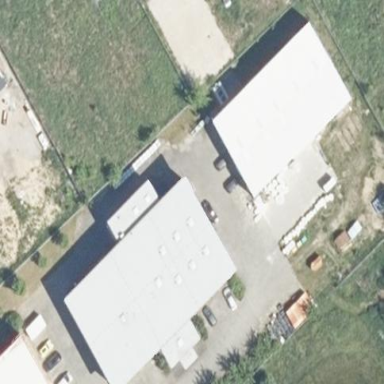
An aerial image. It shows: Commercial building.